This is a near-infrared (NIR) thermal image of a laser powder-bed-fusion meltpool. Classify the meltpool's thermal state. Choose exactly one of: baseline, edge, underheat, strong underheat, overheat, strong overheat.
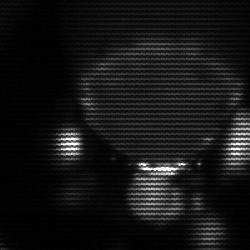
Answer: edge